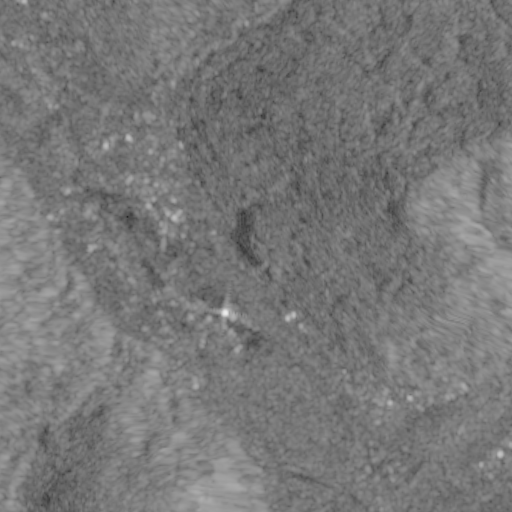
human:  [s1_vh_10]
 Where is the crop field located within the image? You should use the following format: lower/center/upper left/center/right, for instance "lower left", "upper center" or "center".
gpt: The crop field is located in the lower of the image.
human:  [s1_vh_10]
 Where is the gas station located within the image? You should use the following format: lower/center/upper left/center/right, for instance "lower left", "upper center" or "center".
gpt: The gas station is located in the lower right of the image.
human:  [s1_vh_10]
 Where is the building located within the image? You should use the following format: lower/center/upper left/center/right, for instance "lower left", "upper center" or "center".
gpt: There is no building in the image.

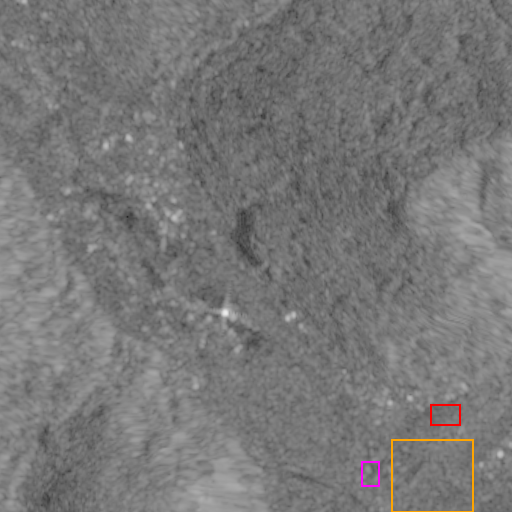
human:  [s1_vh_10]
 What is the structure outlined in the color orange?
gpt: The structure outlined in orange is a crop field.
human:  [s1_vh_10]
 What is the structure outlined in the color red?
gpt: The structure outlined in red is a park.
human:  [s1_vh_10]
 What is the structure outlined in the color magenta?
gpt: The structure outlined in magenta is a parking lot.
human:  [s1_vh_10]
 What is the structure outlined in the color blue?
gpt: There is no blue outline.